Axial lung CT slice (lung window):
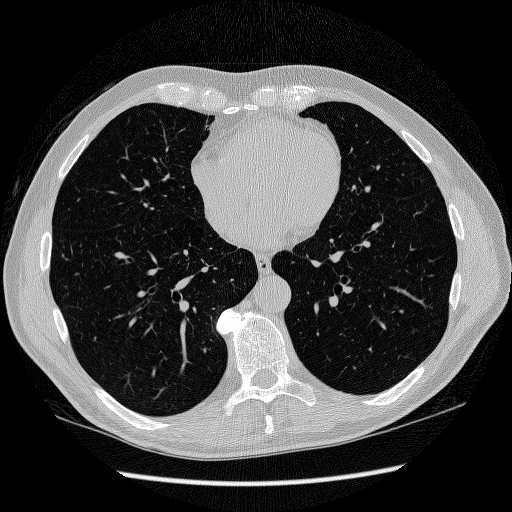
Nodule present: no